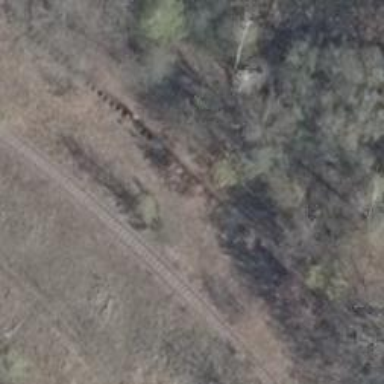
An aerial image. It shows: Abandoned railway.